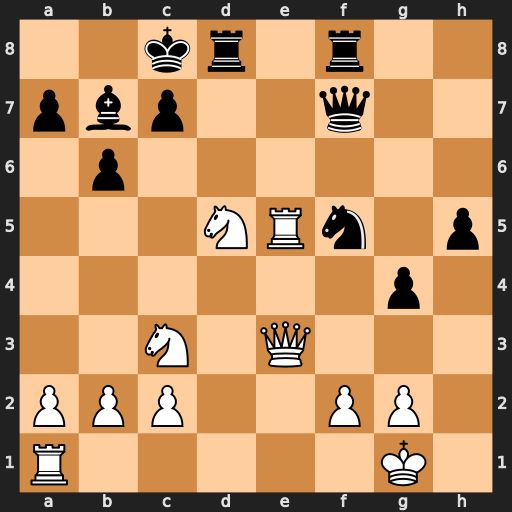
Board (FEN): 2kr1r2/pbp2q2/1p6/3NRn1p/6p1/2N1Q3/PPP2PP1/R5K1
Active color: w
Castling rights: -
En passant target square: -
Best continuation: Rxf5 Qxf5 Ne7+ Kb8 Nxf5